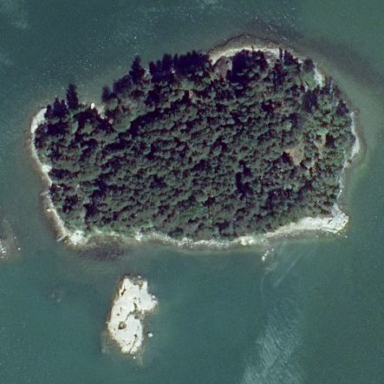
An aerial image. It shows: Islet along the coastline.